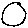
Label: circle